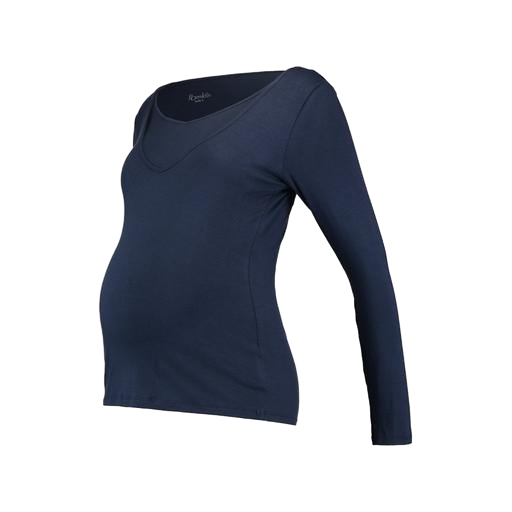
blue maternity/nursing top, blue still long-sleeved top, blue iconic women's long-sleeved t-shirt, white background